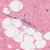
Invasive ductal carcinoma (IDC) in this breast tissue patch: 0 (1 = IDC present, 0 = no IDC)